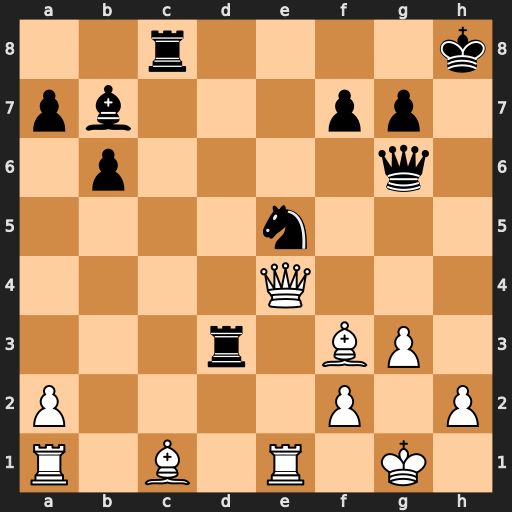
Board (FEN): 2r4k/pb3pp1/1p4q1/4n3/4Q3/3r1BP1/P4P1P/R1B1R1K1
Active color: w
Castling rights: -
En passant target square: -
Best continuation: Qh4+ Kg8 Bxb7 Nf3+ Bxf3